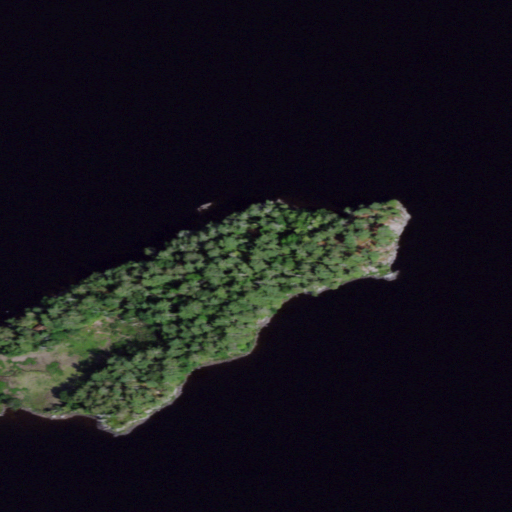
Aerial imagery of island in New York named Island House containing open water, evergreen forest, herbaceous wetlands, grassland, and woody wetlands